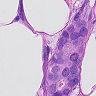
Metastatic tissue present: yes